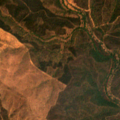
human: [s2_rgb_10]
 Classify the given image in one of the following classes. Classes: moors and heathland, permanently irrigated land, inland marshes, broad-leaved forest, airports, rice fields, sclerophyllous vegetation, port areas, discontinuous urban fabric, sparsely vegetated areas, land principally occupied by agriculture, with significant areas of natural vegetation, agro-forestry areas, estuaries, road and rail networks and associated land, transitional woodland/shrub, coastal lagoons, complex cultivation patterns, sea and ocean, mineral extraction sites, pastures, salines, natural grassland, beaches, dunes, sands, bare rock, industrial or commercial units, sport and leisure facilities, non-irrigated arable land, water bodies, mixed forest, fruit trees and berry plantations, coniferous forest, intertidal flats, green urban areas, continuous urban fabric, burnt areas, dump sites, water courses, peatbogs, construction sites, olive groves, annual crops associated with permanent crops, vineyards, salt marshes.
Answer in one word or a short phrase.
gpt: broad-leaved forest, transitional woodland/shrub